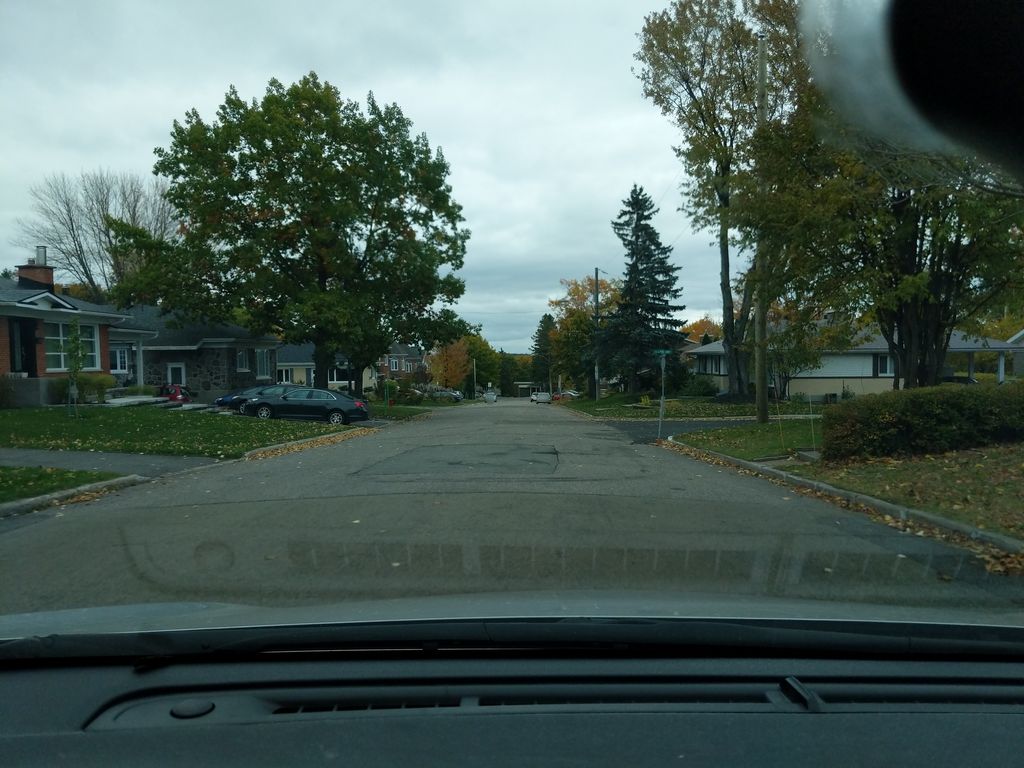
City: quebec_city